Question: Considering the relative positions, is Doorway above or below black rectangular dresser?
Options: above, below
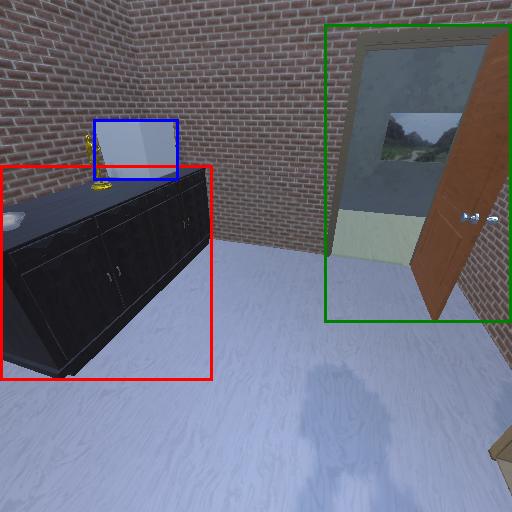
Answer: above